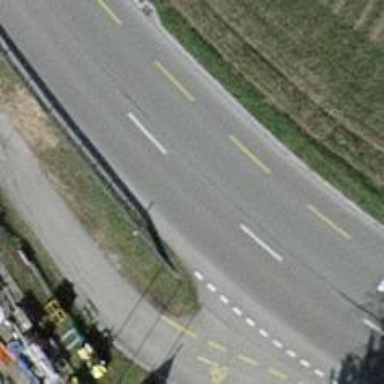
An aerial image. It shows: Secondary road with asphalt surface. There is separate sidewalk and dedicated cycle lane on the left.